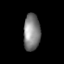
Tissue: lung
Cell type: Endothelial cells
Senescence score: 0.2182
Nuclear area (px): 600
Mean DAPI intensity: 129.388